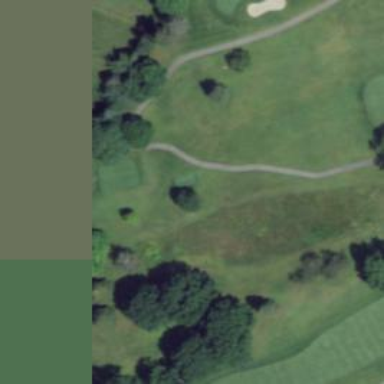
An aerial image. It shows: Golf cartpath that is also road path.